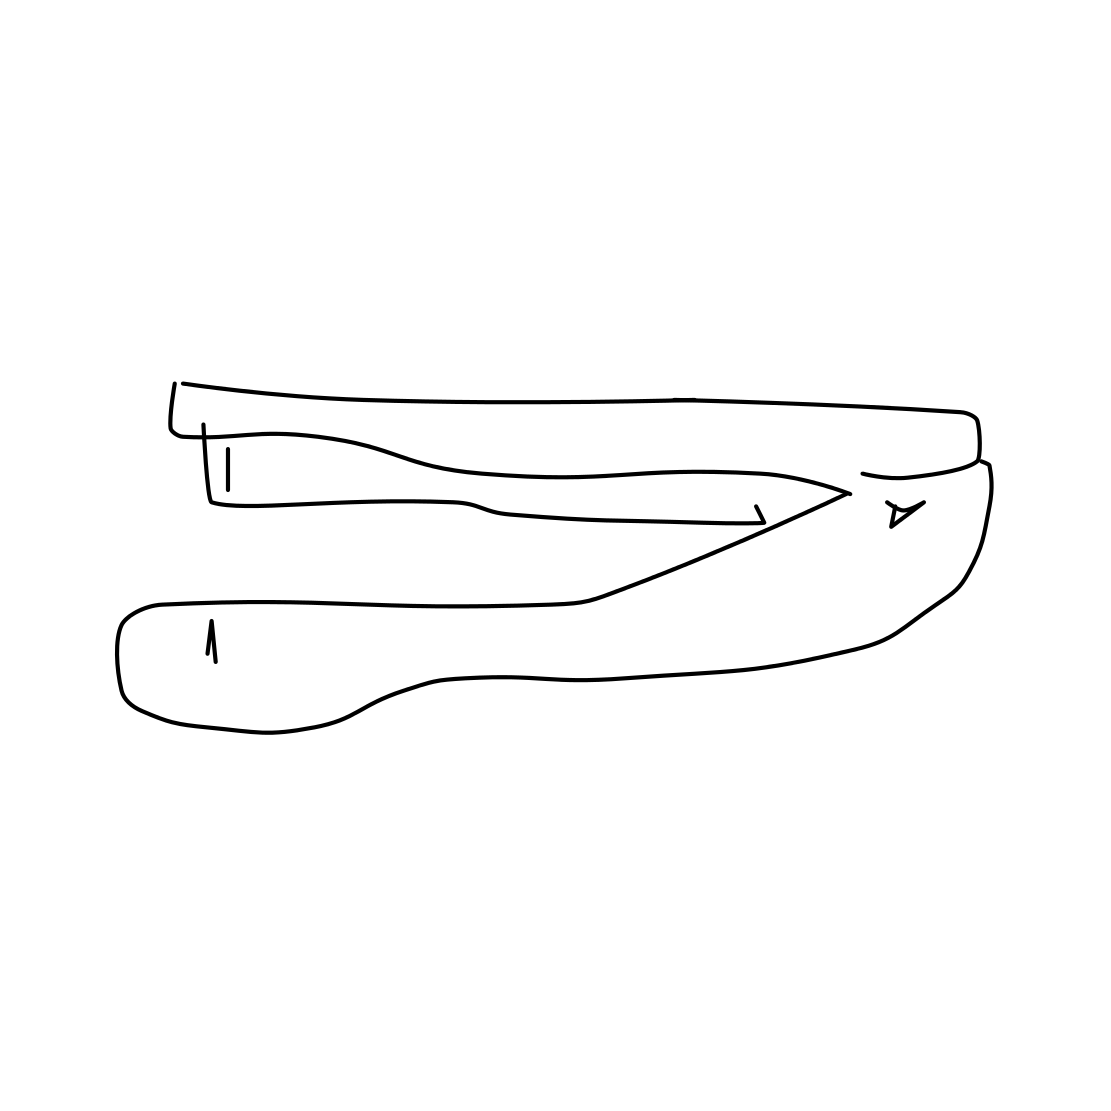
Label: stapler